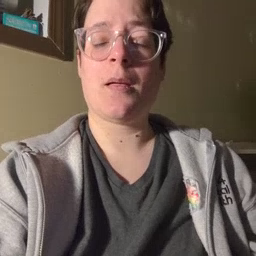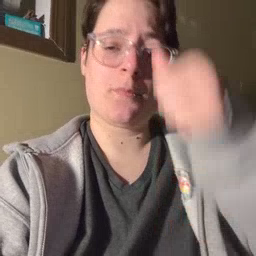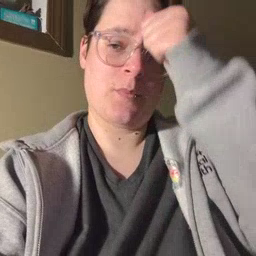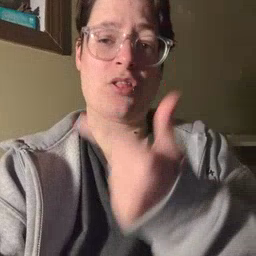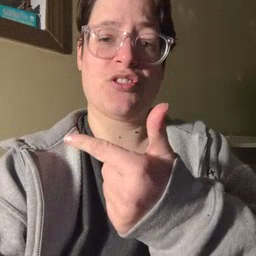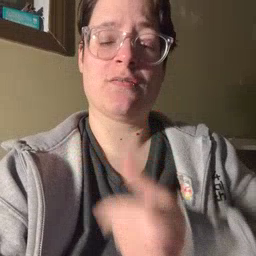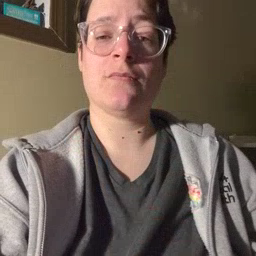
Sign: brother